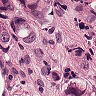
Metastatic tissue present: yes